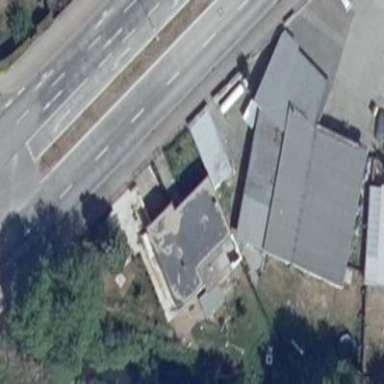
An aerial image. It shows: Detached building with flat roof.